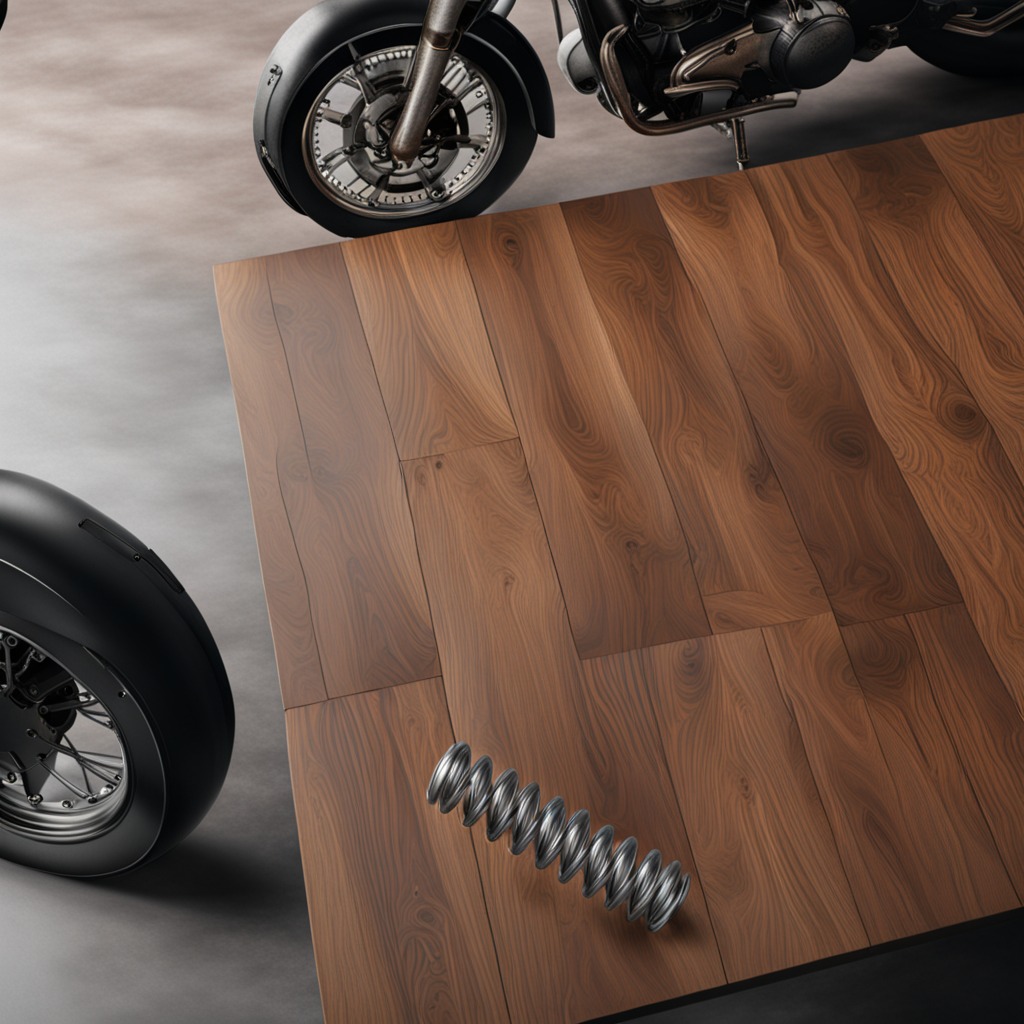
A coiled metal spring is lying on the oil-spilled wooden table in a vintage motorcycle garage.